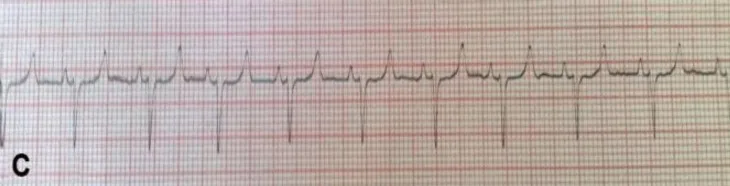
Strip (C) is showing normal ECG of a lamb Base-apex lead, speed 25 mm per sec.
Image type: electrography (ekg)